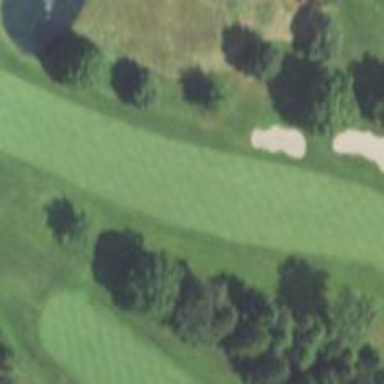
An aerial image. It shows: Grassy area designated as golf fairway.